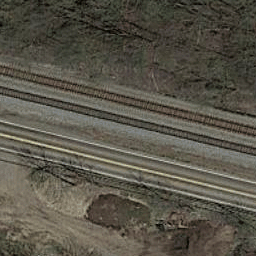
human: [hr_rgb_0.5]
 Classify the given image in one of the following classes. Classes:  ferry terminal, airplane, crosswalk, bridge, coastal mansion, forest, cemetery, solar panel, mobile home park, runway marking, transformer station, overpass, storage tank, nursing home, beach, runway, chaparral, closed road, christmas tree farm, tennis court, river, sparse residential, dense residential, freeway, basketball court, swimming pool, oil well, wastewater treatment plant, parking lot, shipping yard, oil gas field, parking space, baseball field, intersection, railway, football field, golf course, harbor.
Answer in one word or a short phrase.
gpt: railway